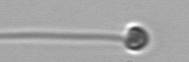
Label: flagellate